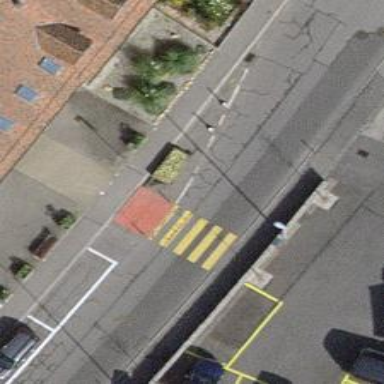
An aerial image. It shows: Uncontrolled road crossing with traffic-calming choker feature.